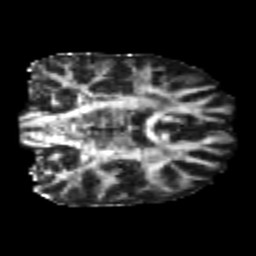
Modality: FA
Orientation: coronal
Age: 26
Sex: male
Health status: healthy
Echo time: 0.074 s